Question: i have very weird problem. If i put style or script tag on page, the browser sees them as html elements. In other words they are displayed, printed on page physically. Bottom code is shown in browser, on page, when i start my project. Any suggestions?

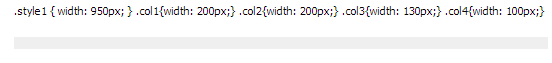
Answer: In your CSS code, you probably set 'display: inline-block' on 'head', 'style', and 'script' elements, possibly due to the use of the universal selector '*'. By default, those elements are not displayed (they have implied 'display: none'), but on many browsers, this can be changed with CSS. It's normally not useful, but possible.